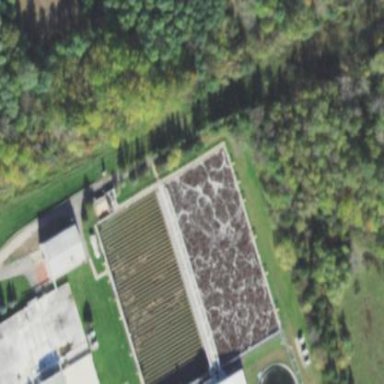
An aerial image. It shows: Body of wastewater.